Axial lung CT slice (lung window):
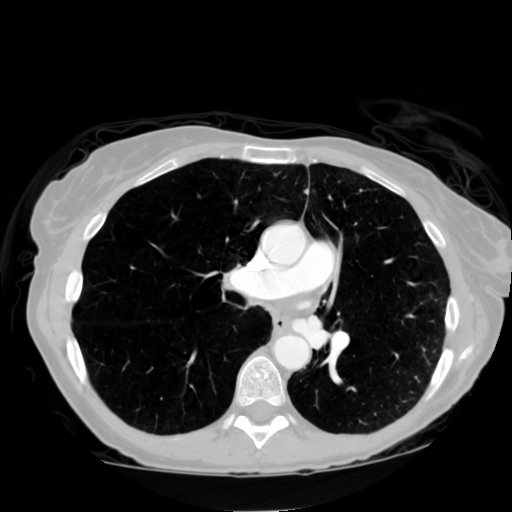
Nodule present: no